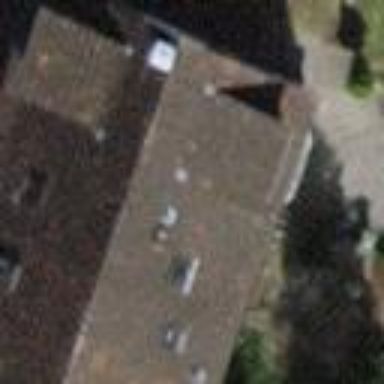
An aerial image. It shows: Building with tile roof.